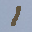
Label: 1